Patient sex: M
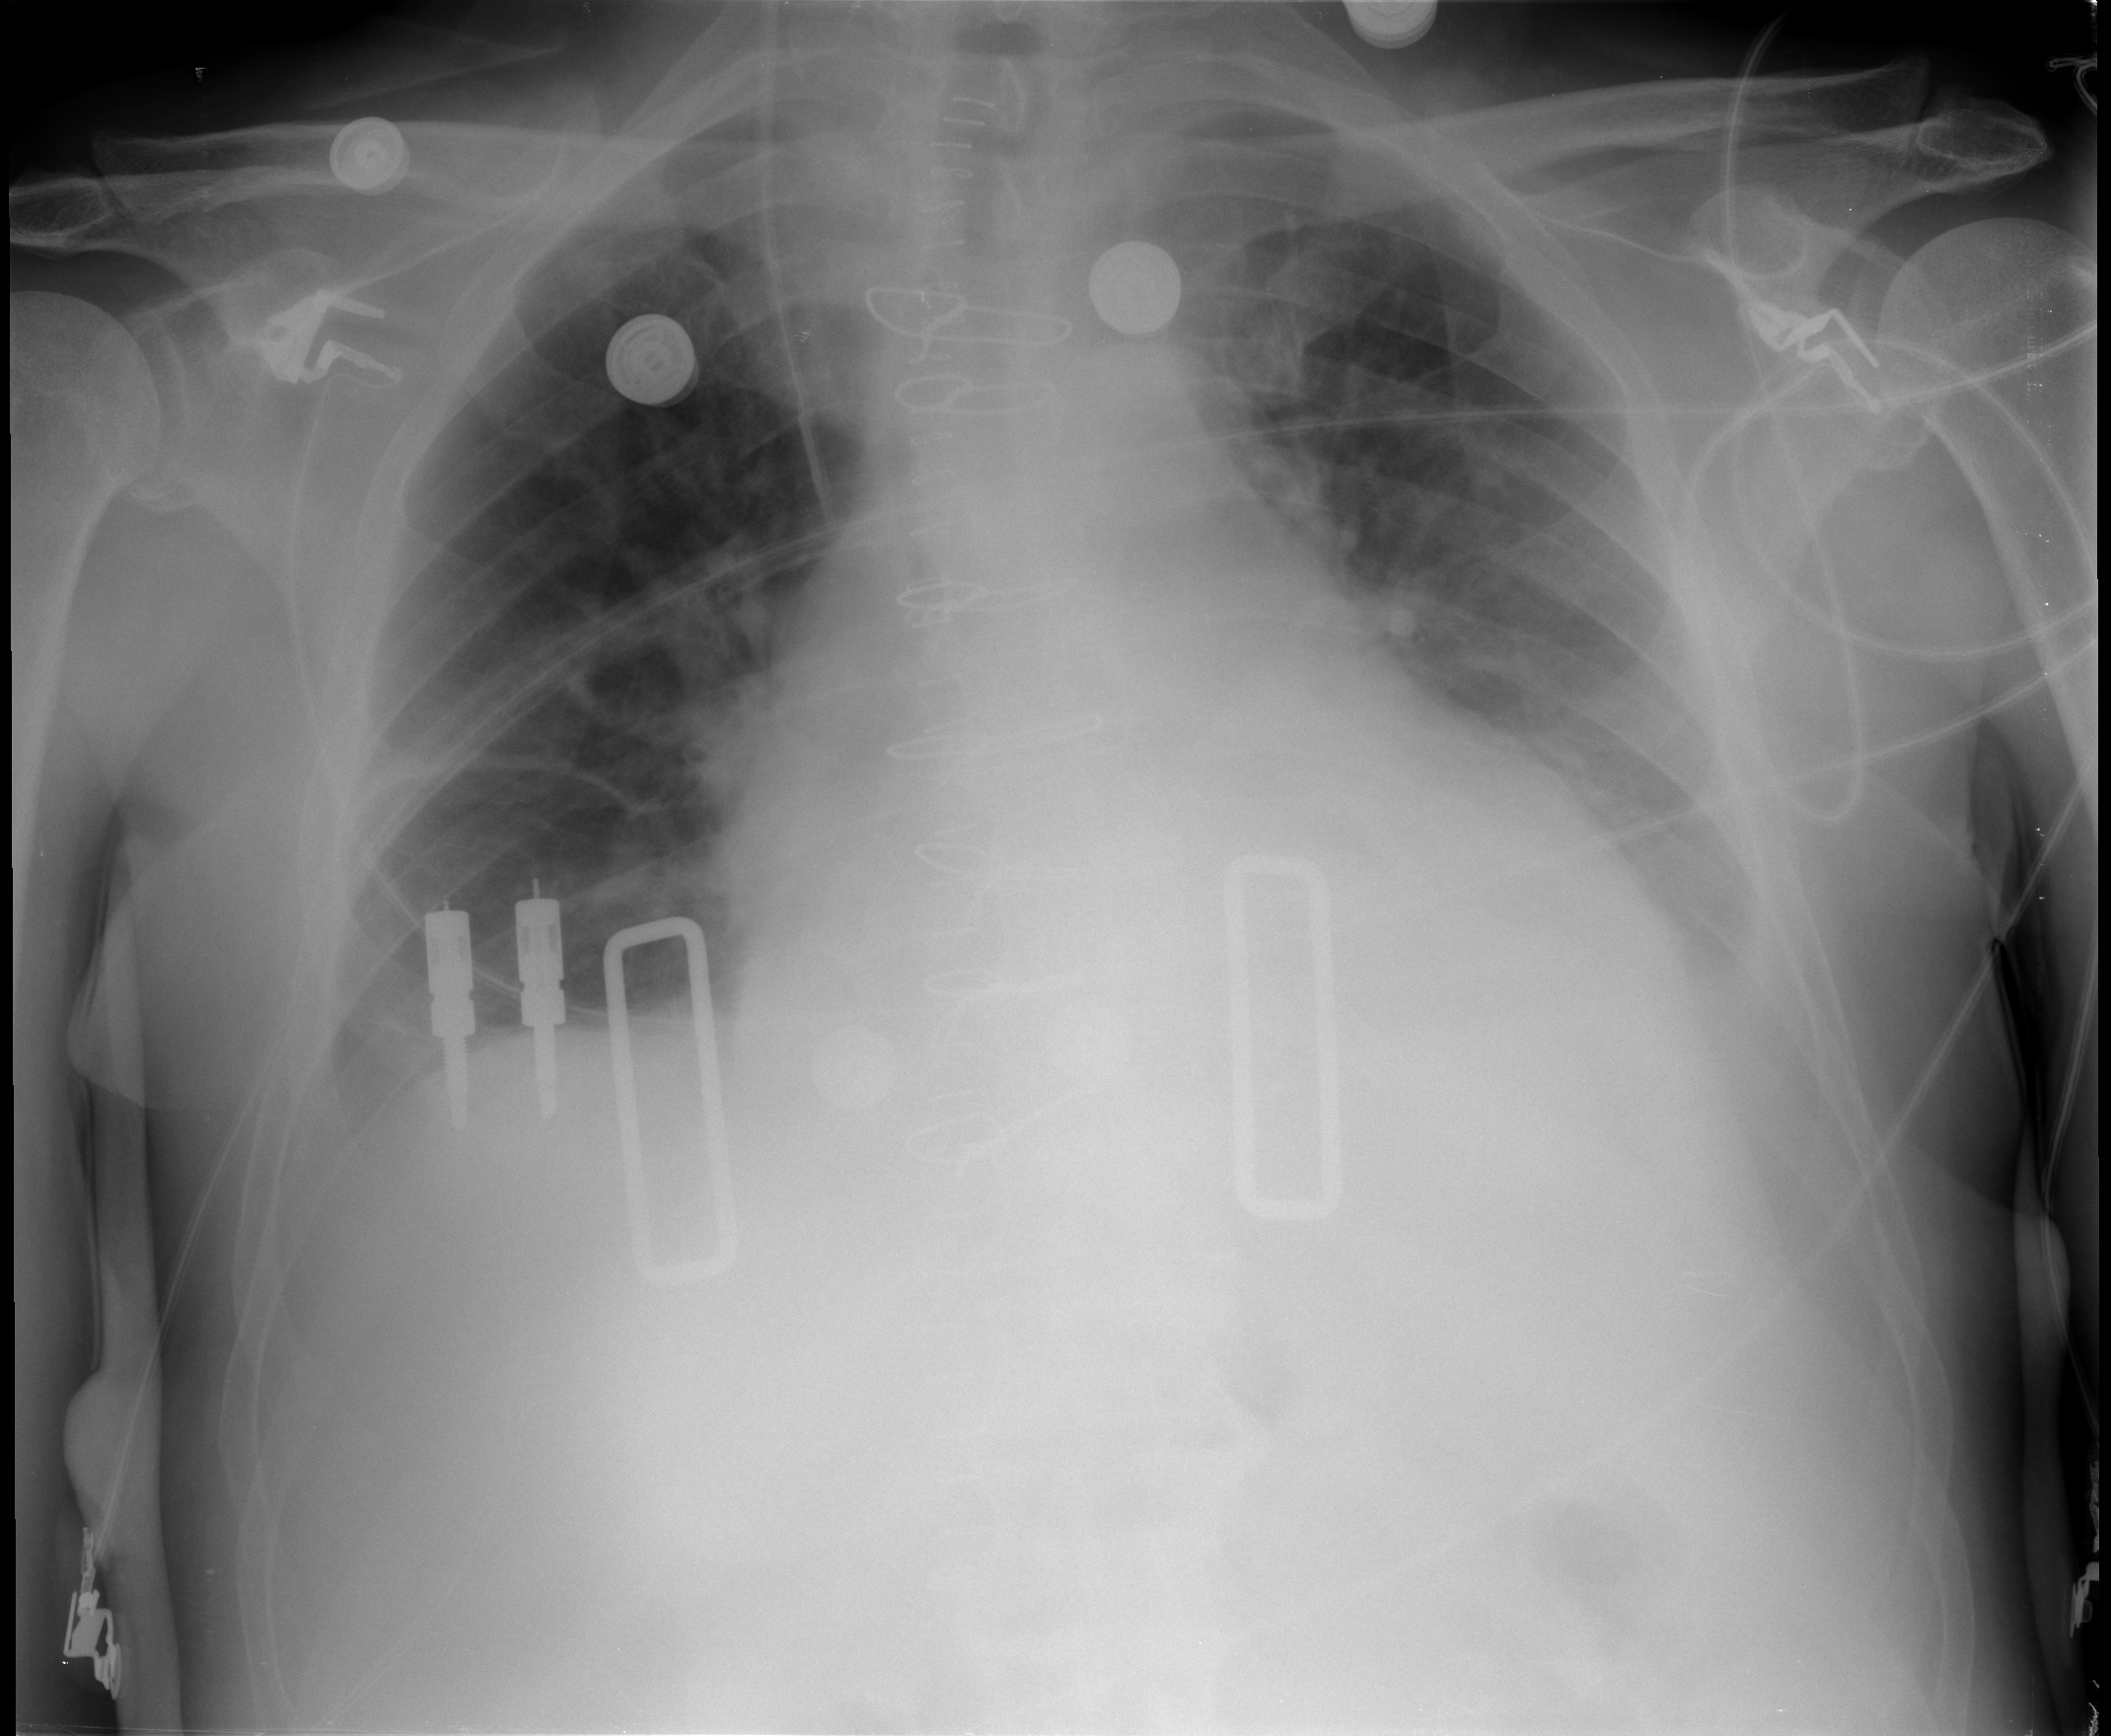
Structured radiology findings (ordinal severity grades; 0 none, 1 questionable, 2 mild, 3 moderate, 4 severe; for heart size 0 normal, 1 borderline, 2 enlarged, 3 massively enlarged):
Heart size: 2
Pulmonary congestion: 0
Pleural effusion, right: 2
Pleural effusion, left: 2
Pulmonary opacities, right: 0
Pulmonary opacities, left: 0
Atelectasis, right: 2
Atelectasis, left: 2